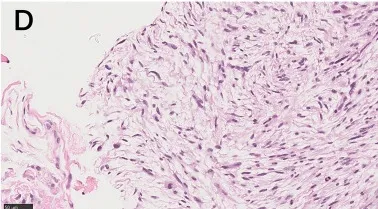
The needle core biopsies of the malignant peripheral nerve sheath tumor. (D) In the sparse cell area, the cell morphology was mostly elongated and wavy. (B-D; hematoxylin-eosinx400).
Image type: pathology (h&e)